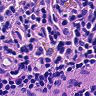
Metastatic tissue present: no